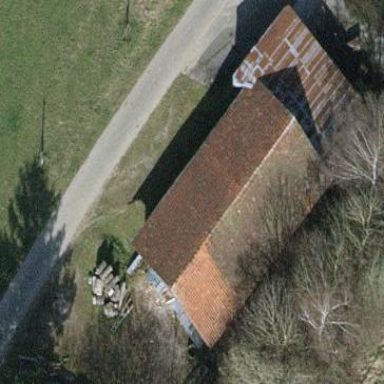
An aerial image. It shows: Farmyard area.